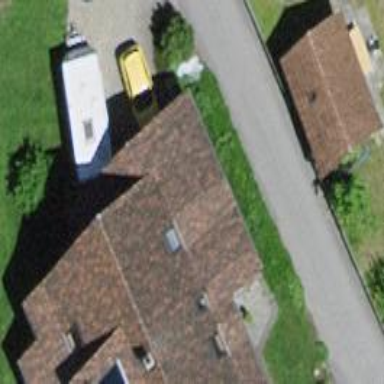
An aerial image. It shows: Garage.